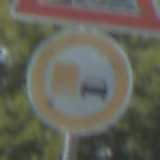
Verkehrszeichen: UeberholverbotKraftfahrzeuge
Zusatzzeichen oben: Ufer
Umgebung: Outdoor, Nature
Tageszeit: Midday
Wetter: Clear
Licht: Natural
Jahreszeit: NotSpecified
Kontrast: HighContrast